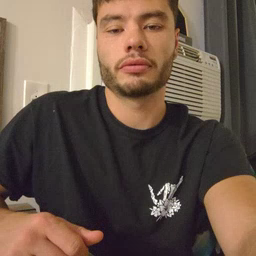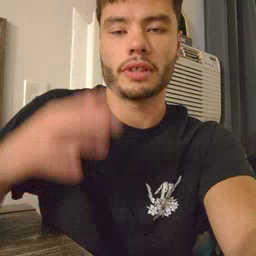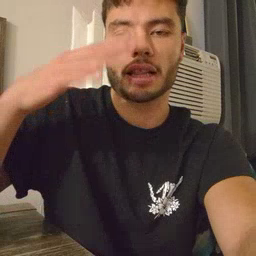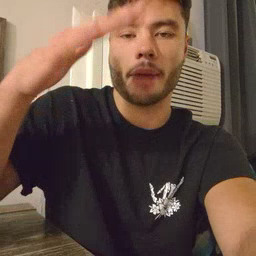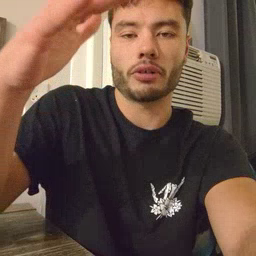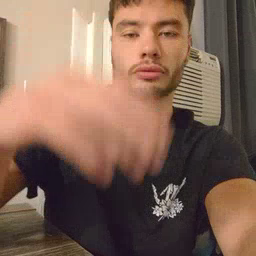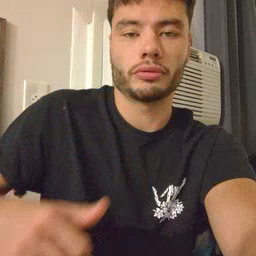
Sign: helicopter